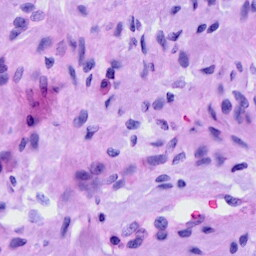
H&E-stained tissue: Cervix